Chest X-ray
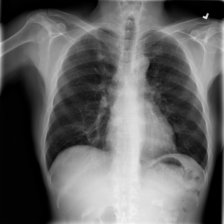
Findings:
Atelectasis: negative
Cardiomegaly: negative
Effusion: negative
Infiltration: negative
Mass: negative
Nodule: positive
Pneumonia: negative
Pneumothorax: negative
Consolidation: negative
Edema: negative
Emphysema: negative
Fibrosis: negative
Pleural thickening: negative
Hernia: negative